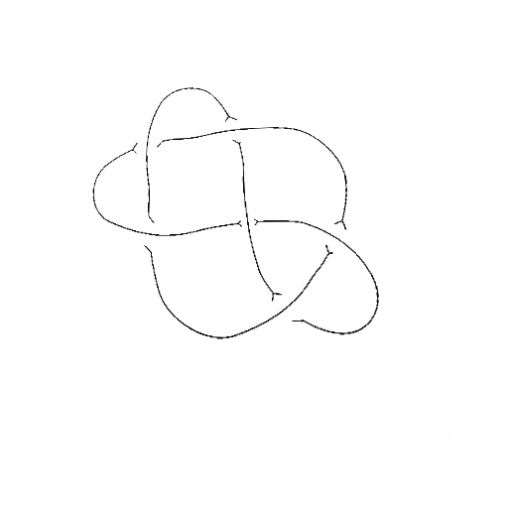
Crossing number: 6